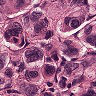
Metastatic tissue present: yes